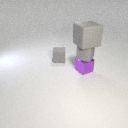
small purple metal cube below small gray rubber cube